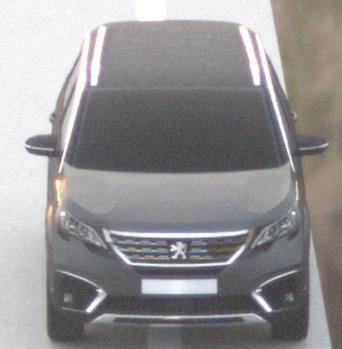
Make: Peugeot
Model: 5008 1.2 PureTech 130 Active
Detailed model: 5008 (II) (03/17 - 09/20)
Model produced from: 2017/03
Model produced until: 2018/07
Doors: 5
Color: gray
Road condition: dry road
Daytime: sunrise or sunset
Contrast: low contrast